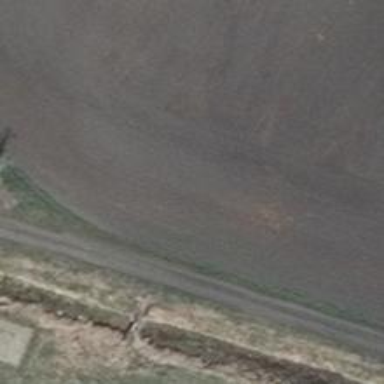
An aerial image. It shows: Grass track road with grade3 tracktype.